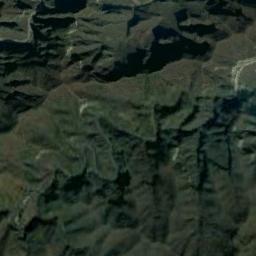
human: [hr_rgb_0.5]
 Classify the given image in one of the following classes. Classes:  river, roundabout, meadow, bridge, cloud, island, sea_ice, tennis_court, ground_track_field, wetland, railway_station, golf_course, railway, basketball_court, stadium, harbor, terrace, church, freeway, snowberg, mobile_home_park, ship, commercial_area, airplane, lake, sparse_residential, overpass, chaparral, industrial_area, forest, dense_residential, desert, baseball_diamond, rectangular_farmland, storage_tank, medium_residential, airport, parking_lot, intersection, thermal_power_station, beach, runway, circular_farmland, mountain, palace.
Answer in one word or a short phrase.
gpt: mountain